Field crop: maize
Growth stage: 2
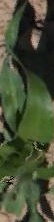
Species: maize